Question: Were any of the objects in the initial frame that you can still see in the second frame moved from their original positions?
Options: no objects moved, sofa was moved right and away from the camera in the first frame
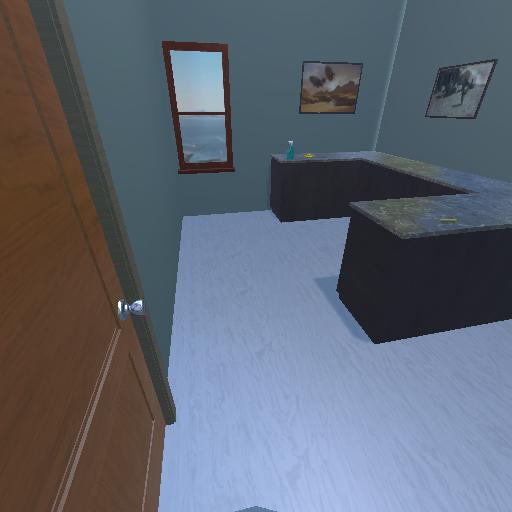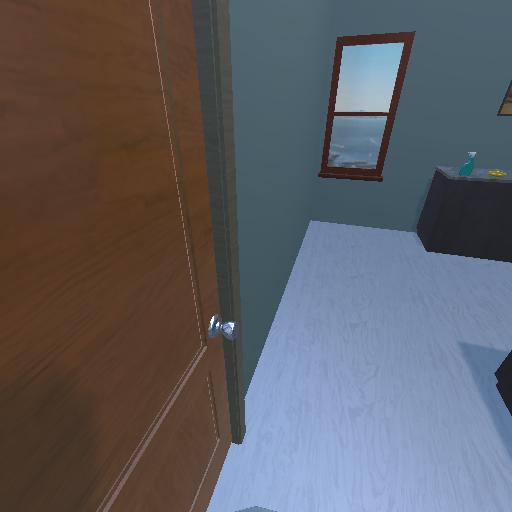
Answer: no objects moved